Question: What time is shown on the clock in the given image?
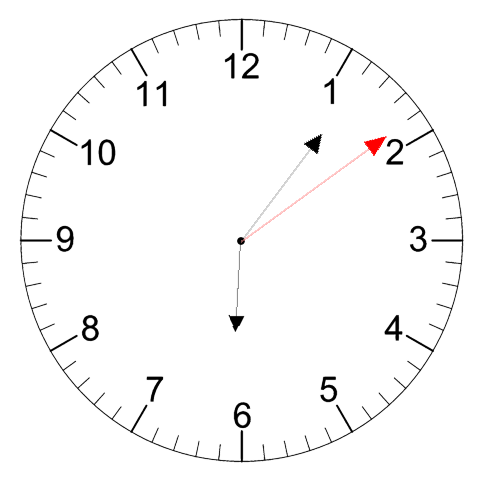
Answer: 06:06:09